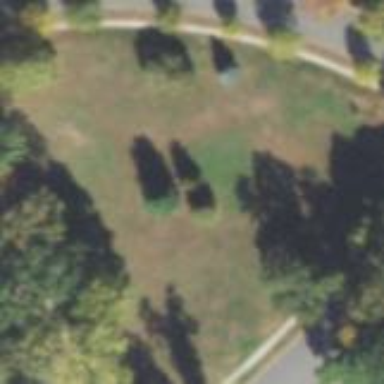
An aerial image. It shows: Park.